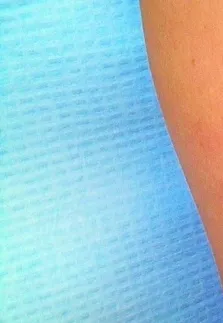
Photomicrograph of keloidal skin lesion on patient's right upper arm.
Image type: medical_photograph (skin_photograph)